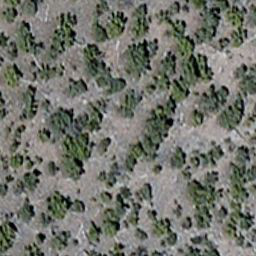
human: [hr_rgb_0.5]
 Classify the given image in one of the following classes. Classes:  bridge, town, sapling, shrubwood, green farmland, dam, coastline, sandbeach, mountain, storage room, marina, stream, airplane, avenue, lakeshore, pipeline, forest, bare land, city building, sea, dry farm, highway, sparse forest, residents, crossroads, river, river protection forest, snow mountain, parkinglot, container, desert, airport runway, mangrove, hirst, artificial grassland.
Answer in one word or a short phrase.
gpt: sparse forest